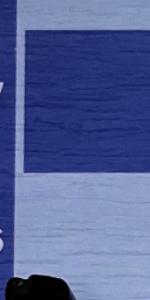
Label: Empty